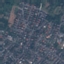
Land use / land cover class: Residential